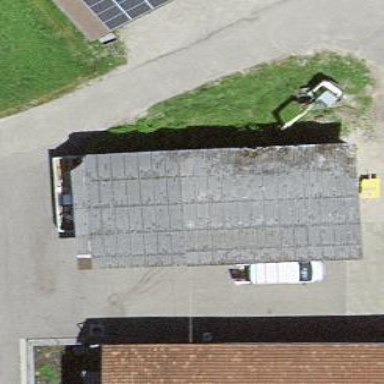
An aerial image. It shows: Rural barn.